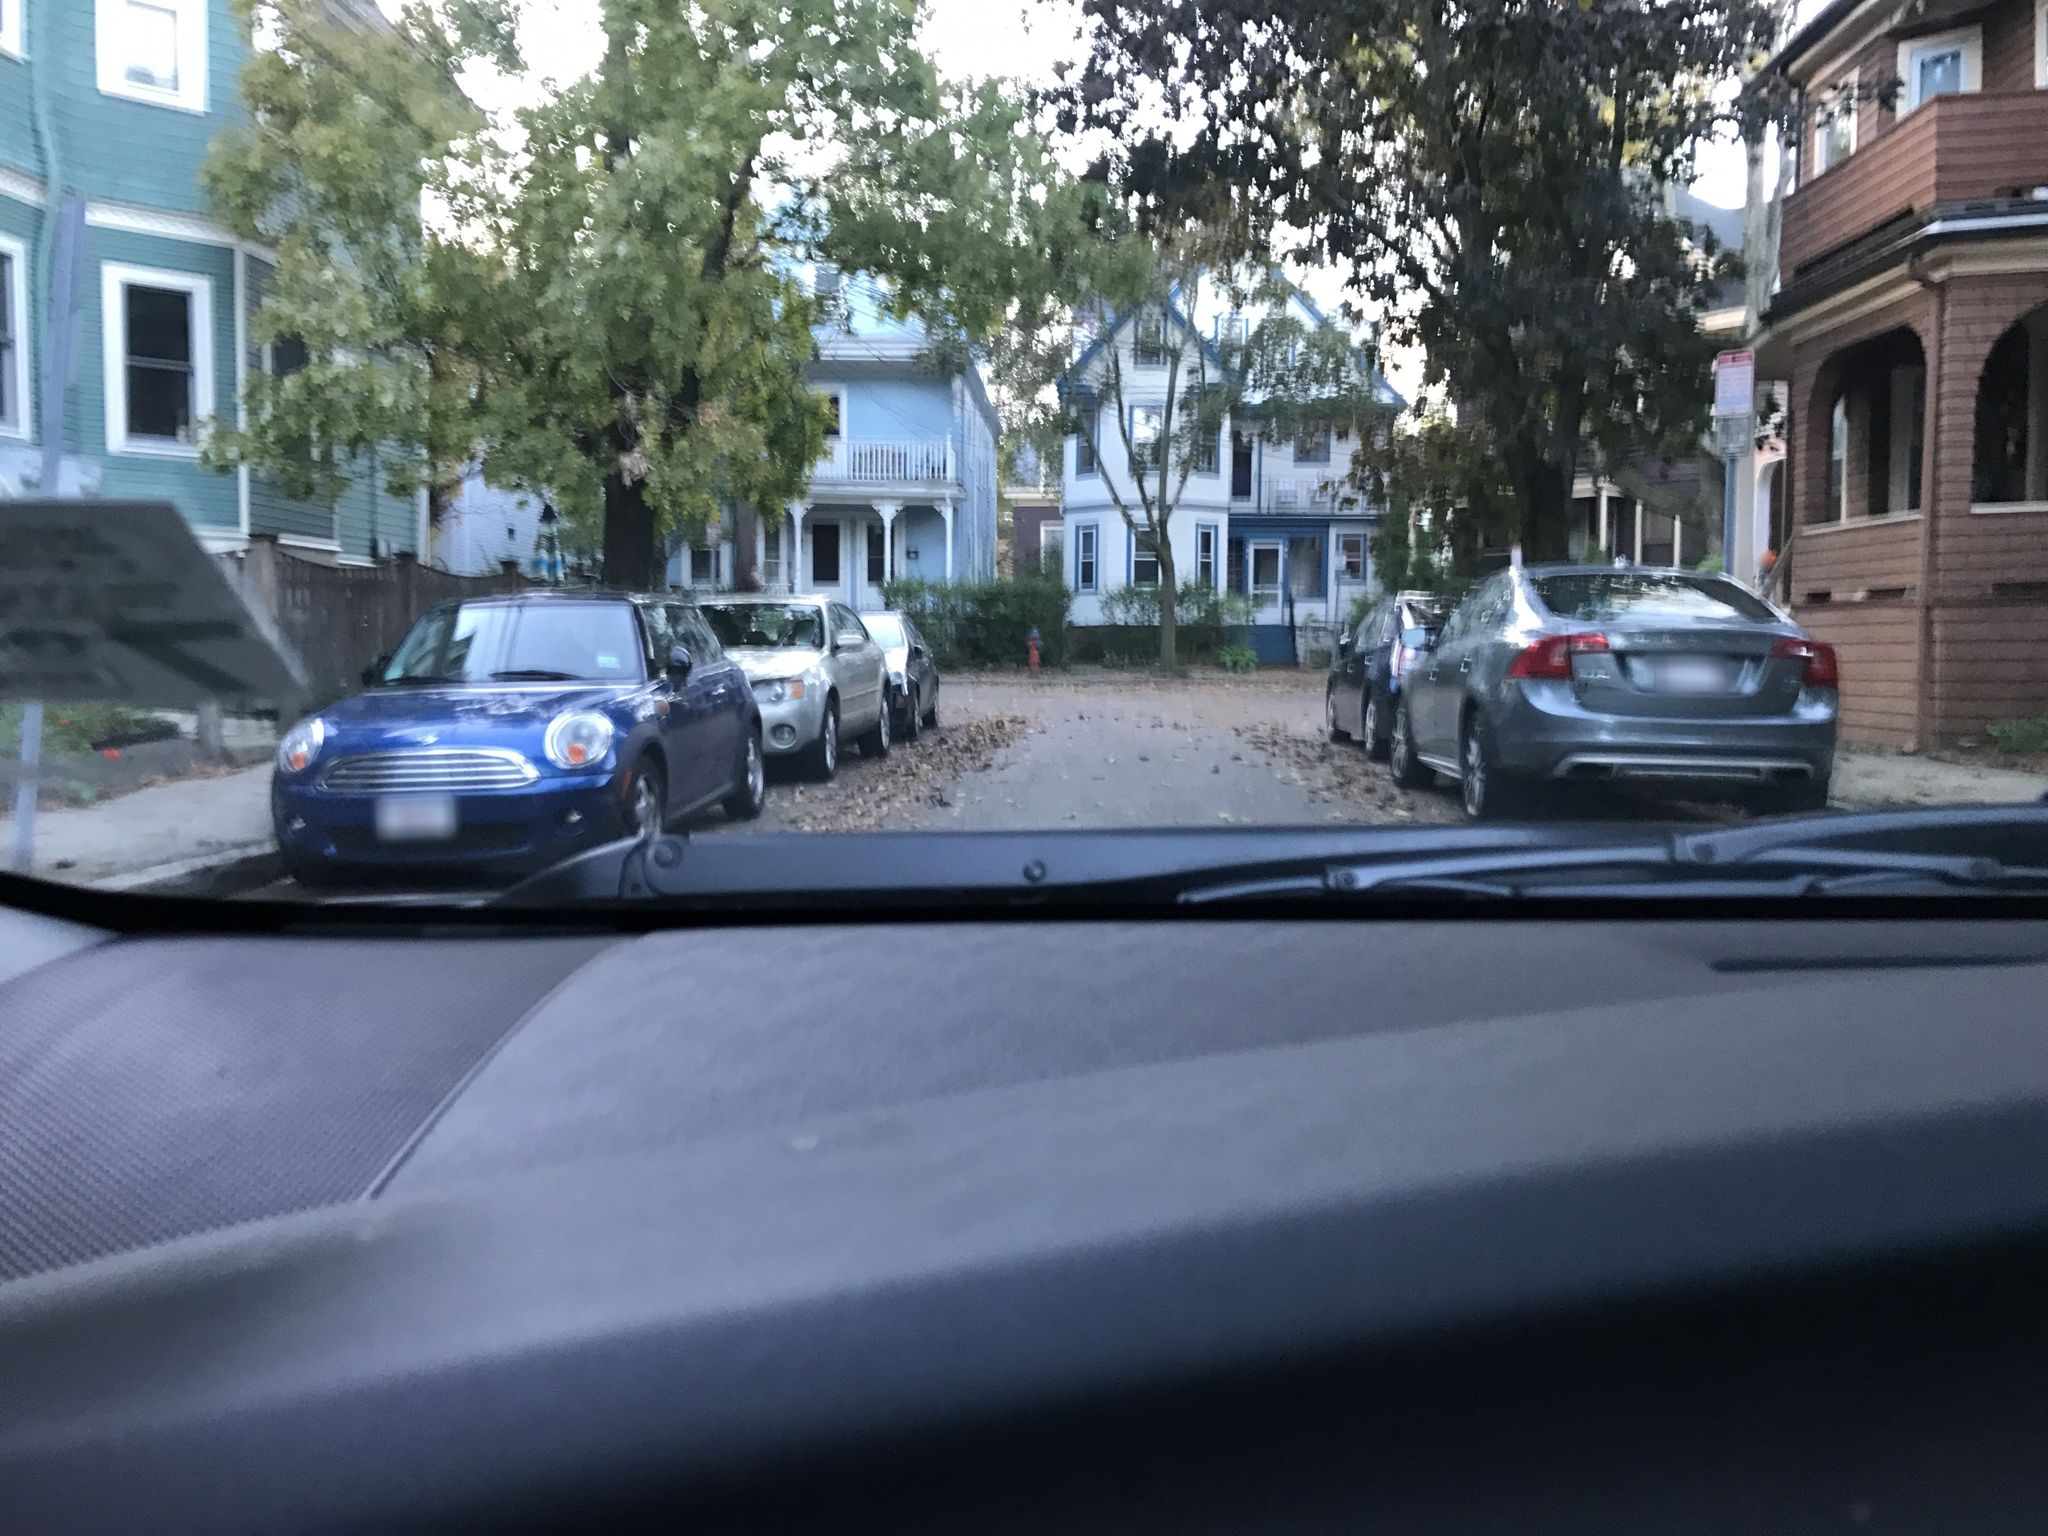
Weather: snowy
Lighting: day
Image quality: good
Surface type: driving surface
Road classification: residential
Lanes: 2
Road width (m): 12.2
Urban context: urban centre
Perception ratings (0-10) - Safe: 4.78, Lively: 9.48, Beautiful: 7.1, Boring: 2.86, Depressing: 1.16, Wealthy: 3.41